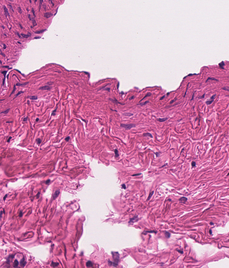
Tumor epithelial tissue: no
Tumor-associated stroma tissue: yes
Normal tissue: no